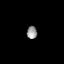
Tissue: lung
Cell type: Endothelial cells
Senescence score: 0.6296
Nuclear area (px): 129
Mean DAPI intensity: 148.008